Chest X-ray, PA view. Patient: 54 years old, sex M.
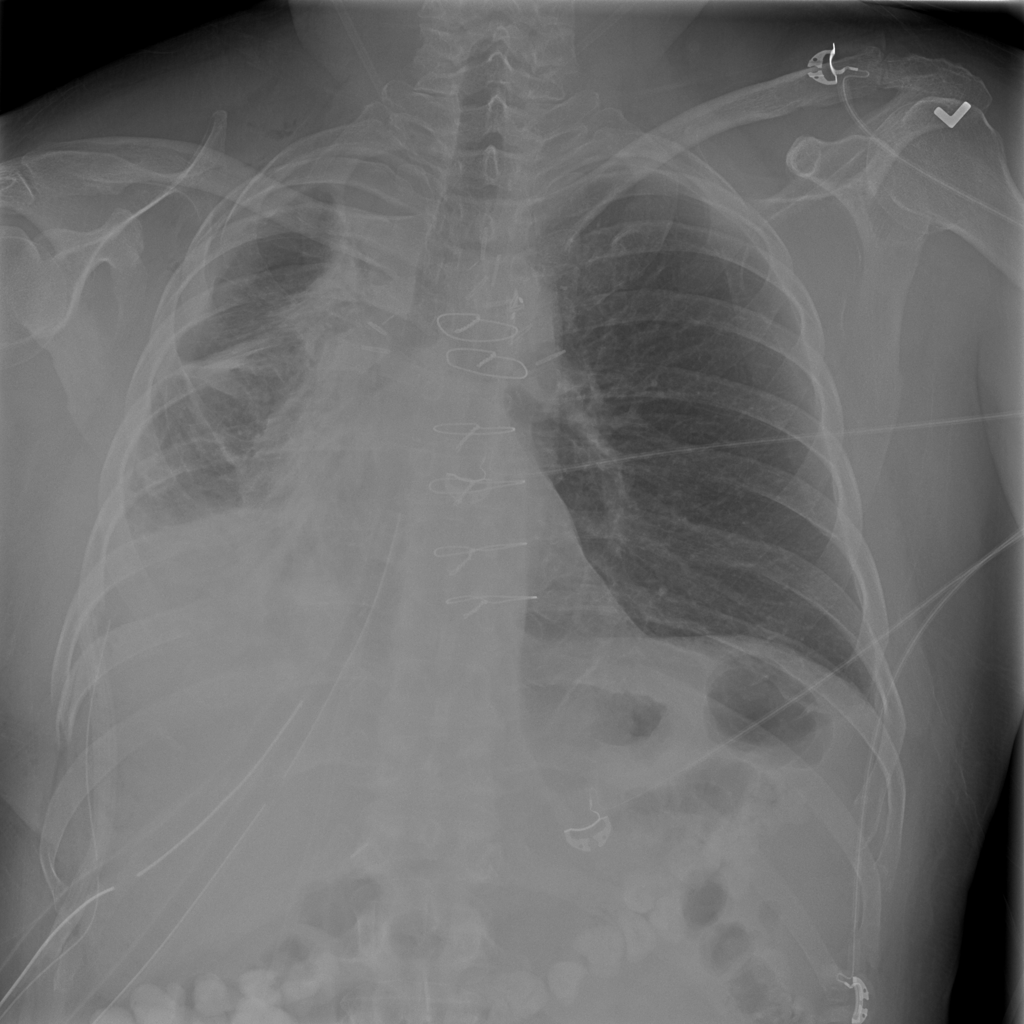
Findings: No Finding